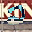
Label: 2